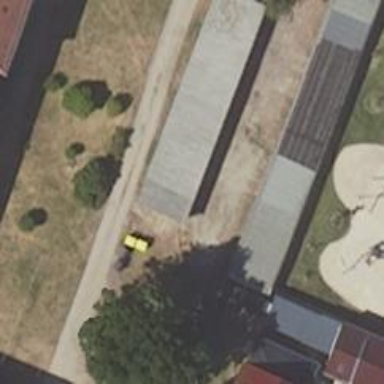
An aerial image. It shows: Garage.